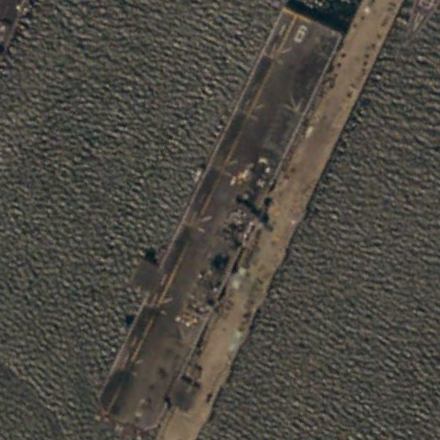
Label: assault